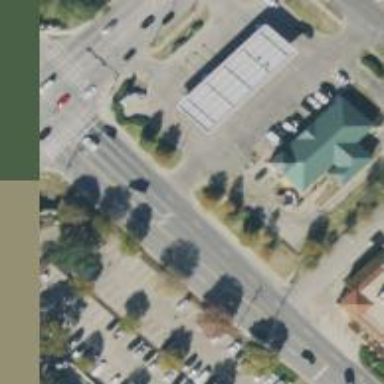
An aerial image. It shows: Secondary road with separate sidewalk.